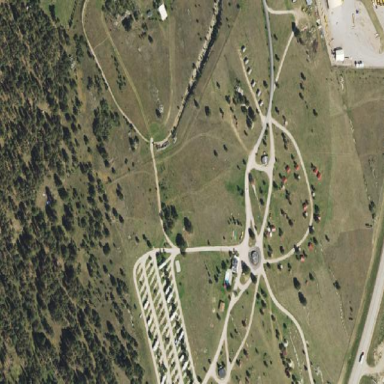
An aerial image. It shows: Campsite designated for tourism.